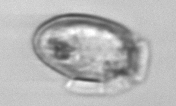
Label: Dinophysis_acuminata